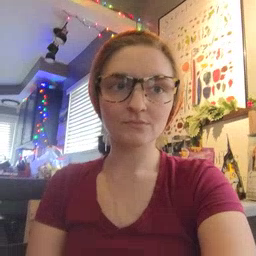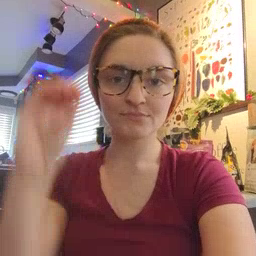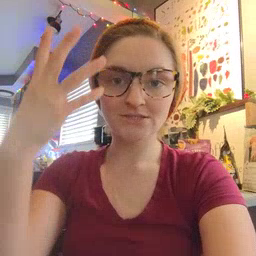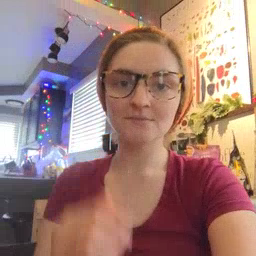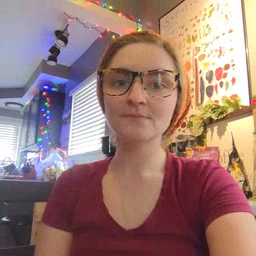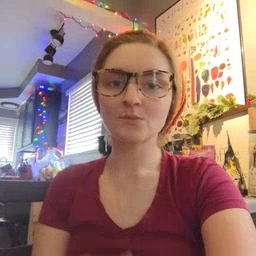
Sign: sun